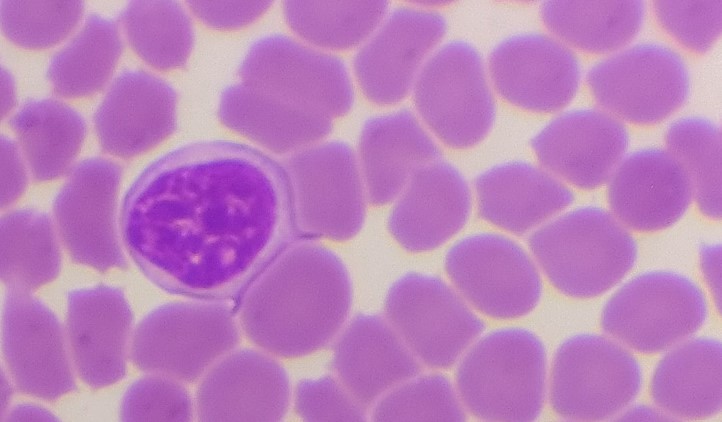
White blood cell type: Lymphocyte